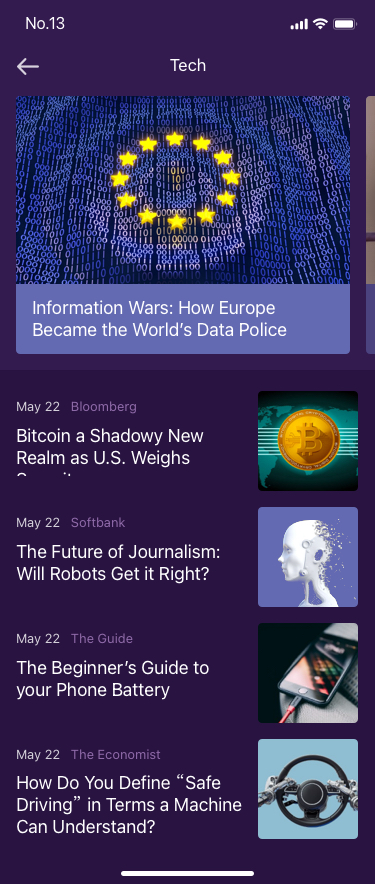
Text in this UI design:
How Do You Define “Safe Driving” in Terms a Machine Can Understand?
May 22   The Economist
The Beginner’s Guide to your Phone Battery
May 22   The Guide
The Future of Journalism: Will Robots Get it Right?
May 22   Softbank
Bitcoin a Shadowy New Realm as U.S. Weighs Security
May 22   Bloomberg
Information Wars: How Europe Became the World’s Data Police